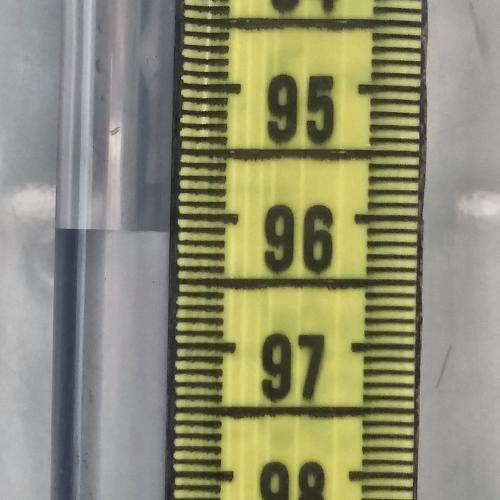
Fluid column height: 96.1 cm